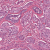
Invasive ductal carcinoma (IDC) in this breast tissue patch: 1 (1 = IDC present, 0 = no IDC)